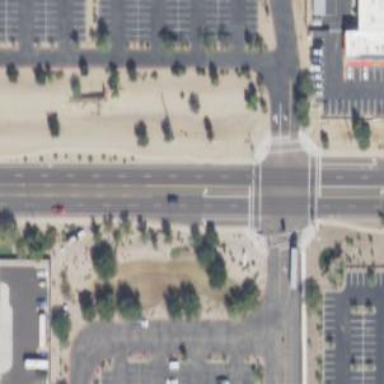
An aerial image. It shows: Marked road crossing.